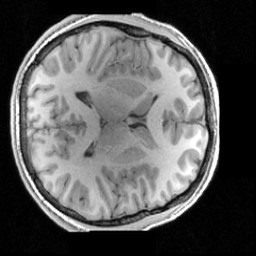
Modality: T1w
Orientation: axial
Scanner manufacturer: siemens
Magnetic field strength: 3 T
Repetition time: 1.63 s
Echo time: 0.00311 s